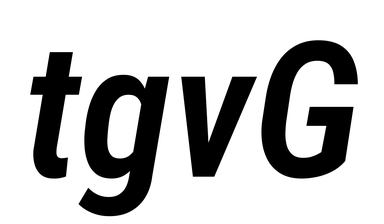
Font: Roboto-Italic_Condensed_SemiBold_Italic